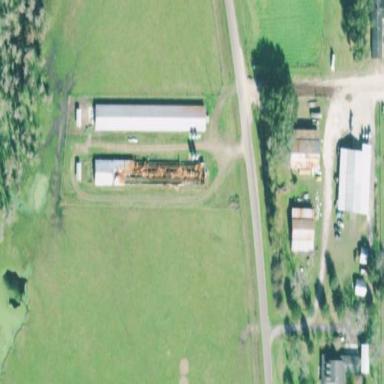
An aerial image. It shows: Poultry farmyard is depicted in the image.